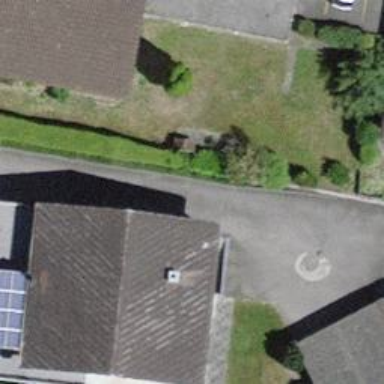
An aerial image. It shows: Post box.